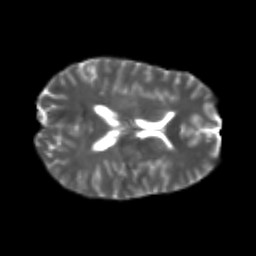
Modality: T2w
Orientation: axial
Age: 25
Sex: male
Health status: healthy
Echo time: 0.074 s